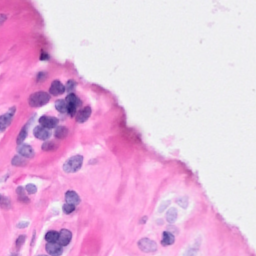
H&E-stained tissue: Breast